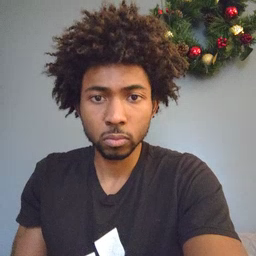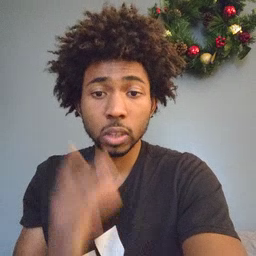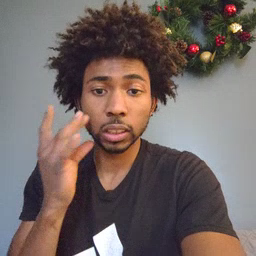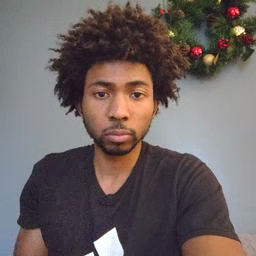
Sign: kitty